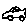
Label: car